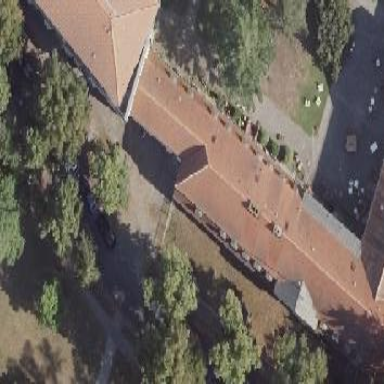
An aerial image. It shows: Dormitory building.